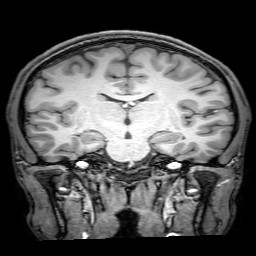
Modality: T1w
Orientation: sagittal